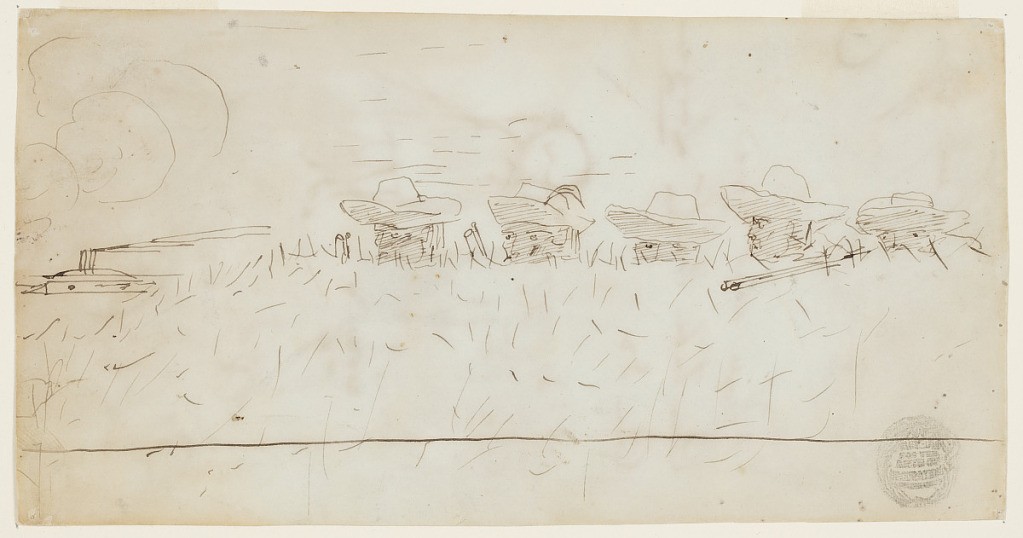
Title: Men Looking Over Earthworks
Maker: Winslow Homer, American, 1836–1910
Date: ca. 1862
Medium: Pen and brown ink on light-brown wove paper
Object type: Drawing
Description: Recto: Horizontal view of the heads and hats of five men with rifles looking over earthworks, whose grass covering is suggested by short vertical pen strokes; a steamer is visible in left background.

Verso: sketch of an arm and a headless, fantastically clad woman with various written notations like: Mother / Father / Please send me / One tube white, Large [underlined]  / one do.